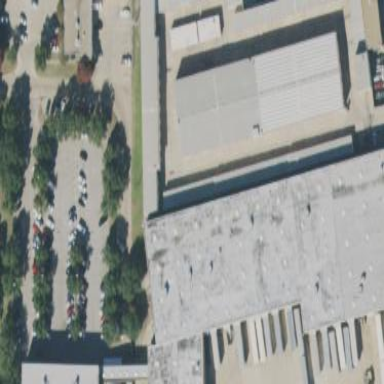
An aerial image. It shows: Warehouse building.